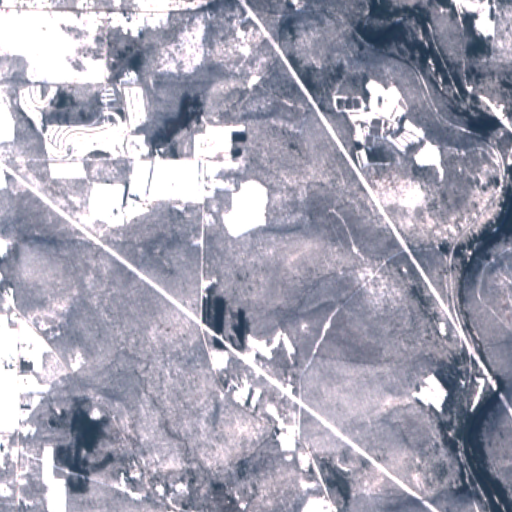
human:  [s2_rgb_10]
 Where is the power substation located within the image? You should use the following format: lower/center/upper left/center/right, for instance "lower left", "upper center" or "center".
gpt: The power substation is located in the lower left of the image.
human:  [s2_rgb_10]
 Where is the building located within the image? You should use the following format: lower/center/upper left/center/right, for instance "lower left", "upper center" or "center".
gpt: The building is located in the upper center of the image.
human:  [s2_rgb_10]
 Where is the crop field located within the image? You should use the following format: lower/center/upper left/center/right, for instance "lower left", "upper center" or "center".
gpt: There is no crop field in the image.